Field crop: maize
Growth stage: 2
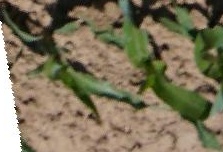
Species: maize